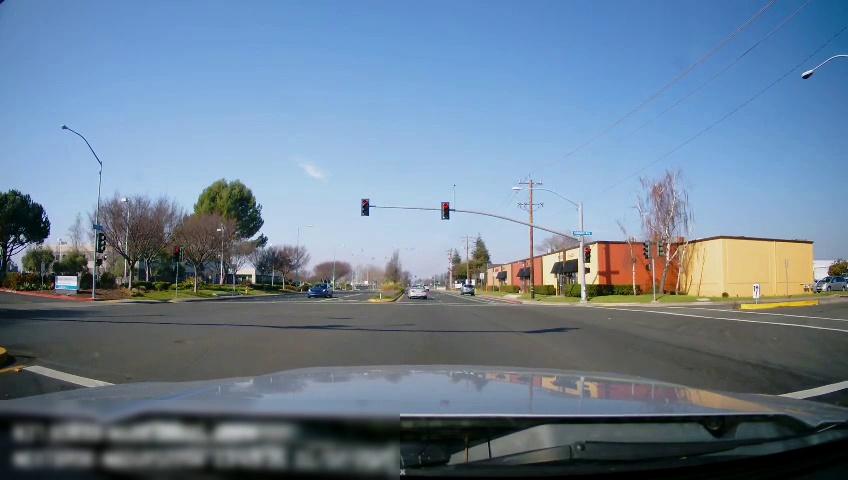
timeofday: Day
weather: Sunny
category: Drivable Space
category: Vehicles | Car
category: Vehicles | SUV
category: Vehicles | Car
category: Lanes | Alternate Lane
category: Lanes | Current Lane
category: Lanes | Current Lane
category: Lanes | Alternate Lane
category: Lanes | Alternate Lane
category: Lanes | Opposite Lane
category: Traffic | Lights
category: Traffic | Lights
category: Traffic | Lights
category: Traffic | Lights
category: Traffic | Lights
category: Traffic | Signs
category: Traffic | Lights
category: Traffic | Lights
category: Traffic | Lights
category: Traffic | Signs
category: Traffic | Signs